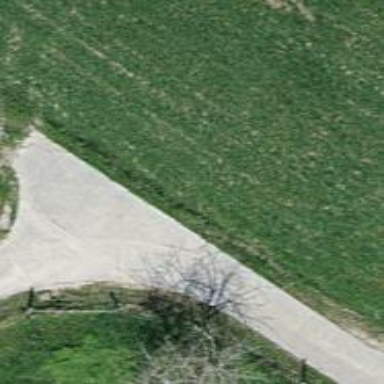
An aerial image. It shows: Grassy track.